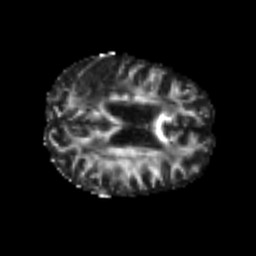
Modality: FA
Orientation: axial
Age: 50
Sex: female
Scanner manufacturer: siemens
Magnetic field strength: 3 T
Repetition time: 4.999 s
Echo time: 0.07946 s